Question: '''
<Grid x:Name="LayoutRoot">
<Button x:Name="BtnNavigateTabIndex" Content="NavigateTabIndex" Margin="152,200,0,190" HorizontalAlignment="Left" Width="120"/>
<TextBox x:Name="TextBox_1" HorizontalAlignment="Left" Height="48" Margin="120,64,0,0" TextWrapping="Wrap" VerticalAlignment="Top" Width="80"/>
<TextBox x:Name="TextBox_2" HorizontalAlignment="Left" Height="48" Margin="120,128,0,0" TextWrapping="Wrap" VerticalAlignment="Top" Width="80"/>
<PasswordBox x:Name="PasswordBox_1" HorizontalAlignment="Left" Height="48" Margin="224,64,0,0" VerticalAlignment="Top" Width="72"/>
<PasswordBox x:Name="PasswordBox_2" HorizontalAlignment="Left" Height="48" Margin="224,128,0,0" VerticalAlignment="Top" Width="72"/>
</Grid>
'''
The design will will be like below.

If i click the button(NavigateTabIndex),The cursor should be navigate to TextBox or PasswordBox.
For EX: If you click the Tab Key in you Keyboard,the cursor would navigate.This is the scenario what i need .
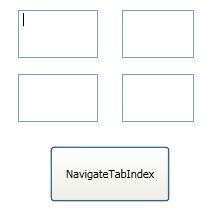
Answer: In general there are a lot of gotchas with WPF focussing....some bugs even.
You need to understand the difference between Logical and Keyboard focus.
- <URL>
When using FocusScopes you can use:
'MoveFocus' with a 'TraversalRequest(FocusNavigationDirection.Next)'
to change the logical focus to the next item in the scope.
An alternative to using FocusScopes is to track the GotFocus/LostFocus events and manage it yourself.
Some more links:
- <URL>
---
Ok here's some example code for you. I took the liberty to redesign your use of the Grid a bit, to follow more conventional layout practice.
'''
using System;
using System.Collections.Generic;
using System.Linq;
using System.Text;
using System.Windows;
using System.Windows.Controls;
using System.Windows.Data;
using System.Windows.Documents;
using System.Windows.Input;
using System.Windows.Media;
using System.Windows.Media.Imaging;
using System.Windows.Navigation;
using System.Windows.Shapes;
namespace WpfApplication5
{
/// <summary>
/// Interaction logic for MainWindow.xaml
/// </summary>
public partial class MainWindow : Window
{
public MainWindow()
{
InitializeComponent();
}
private void BtnNavigateTabIndex_Click(object sender, RoutedEventArgs e)
{
UIElement focussedelement = FocusManager.GetFocusedElement(grid1) as UIElement;
bool bmovedfocus = focussedelement.MoveFocus(new TraversalRequest(FocusNavigationDirection.Next));
if (bmovedfocus)
{
UIElement withfocusnow = FocusManager.GetFocusedElement(grid1) as UIElement;
if (withfocusnow == focussedelement) // focus didn't change! because end of focus group..need to put it back to the start
{
TextBox_1.Focus();
}
}
}
private void Window_Loaded(object sender, RoutedEventArgs e)
{
TextBox_1.Focus();
}
}
}
<Window x:Class="WpfApplication5.MainWindow"
xmlns="http://schemas.microsoft.com/winfx/2006/xaml/presentation"
xmlns:x="http://schemas.microsoft.com/winfx/2006/xaml"
xmlns:local="clr-namespace:WpfApplication5"
Title="MainWindow" Height="350" Width="525" Loaded="Window_Loaded">
<StackPanel>
<Grid x:Name="grid1" FocusManager.IsFocusScope="True">
<Grid.ColumnDefinitions>
<ColumnDefinition Width="Auto"/>
<ColumnDefinition Width="Auto"/>
</Grid.ColumnDefinitions>
<Grid.RowDefinitions>
<RowDefinition Height="Auto"/>
<RowDefinition Height="Auto"/>
<RowDefinition Height="Auto"/>
</Grid.RowDefinitions>
<TextBox Margin="10" Grid.Row="0" Grid.Column="0" x:Name="TextBox_1" HorizontalAlignment="Left" Height="48" TextWrapping="Wrap" VerticalAlignment="Top" Width="80"/>
<PasswordBox Margin="10" Grid.Row="0" Grid.Column="1" x:Name="PasswordBox_1" HorizontalAlignment="Left" Height="48" VerticalAlignment="Top" Width="72"/>
<TextBox Margin="10" Grid.Row="1" Grid.Column="0" x:Name="TextBox_2" HorizontalAlignment="Left" Height="48" TextWrapping="Wrap" VerticalAlignment="Top" Width="80"/>
<PasswordBox Margin="10" Grid.Row="1" Grid.Column="1" x:Name="PasswordBox_2" HorizontalAlignment="Left" Height="48" VerticalAlignment="Top" Width="72"/>
<Button FocusManager.IsFocusScope="True" Padding="20" HorizontalAlignment="Center" Grid.Row="2" Grid.ColumnSpan="2" x:Name="BtnNavigateTabIndex" Content="NavigateTabIndex" Width="120" Click="BtnNavigateTabIndex_Click" />
</Grid>
</StackPanel>
</Window>
'''